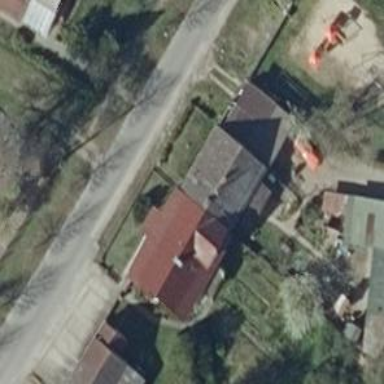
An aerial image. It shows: Simple house.